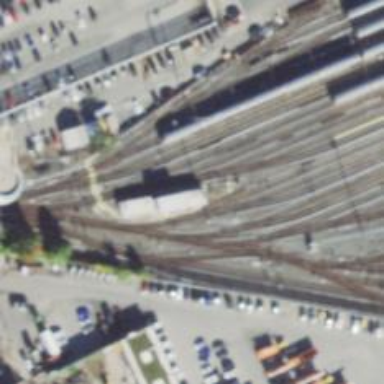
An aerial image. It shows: Electrified rail in service yard.